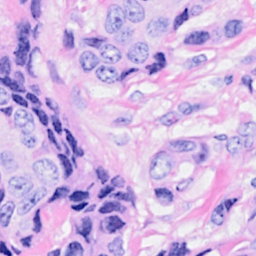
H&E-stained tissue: Breast